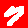
Digit: 7